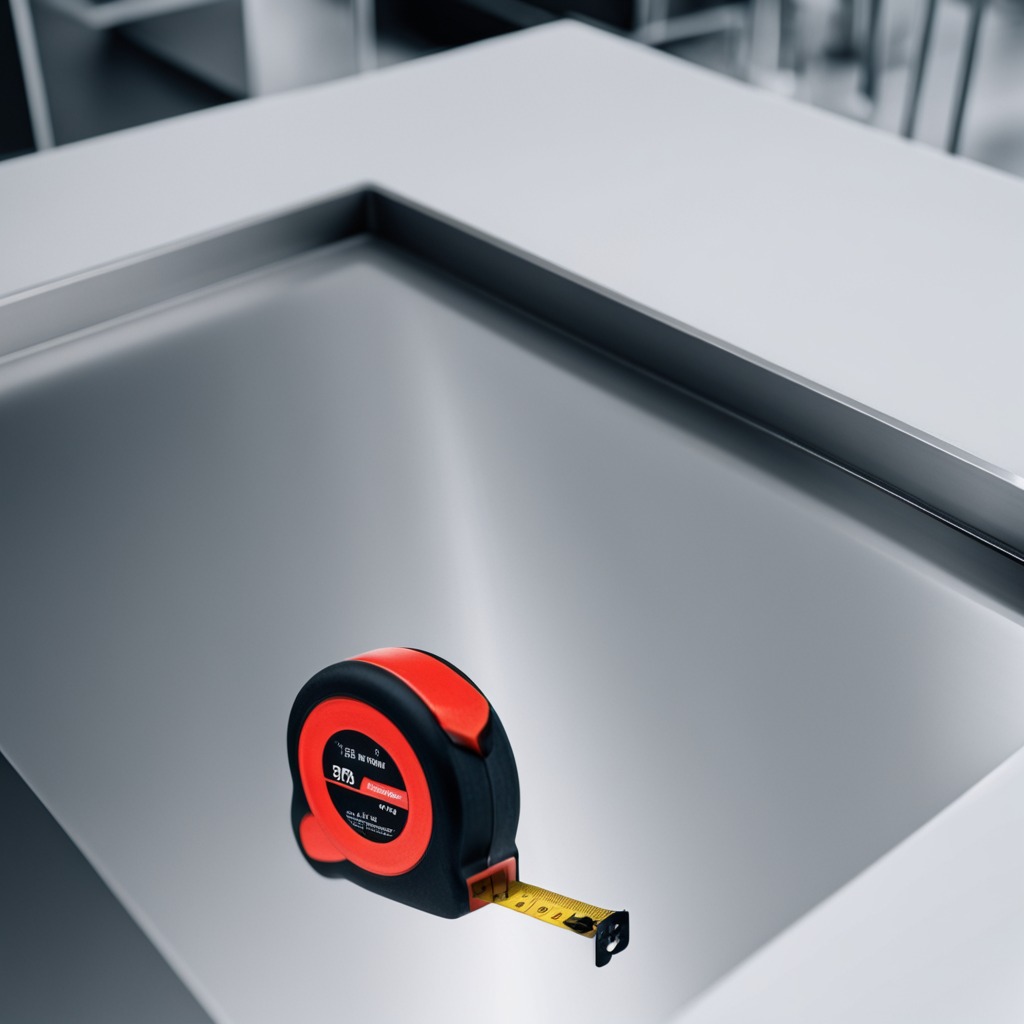
A measuring tape is lying on a stainless steel table in a high-end prototyping lab.